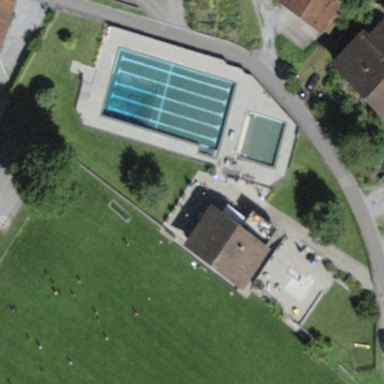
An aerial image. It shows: Sports centre specializing in swimming activities located in leisure land area.